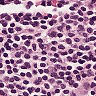
Metastatic tissue present: no